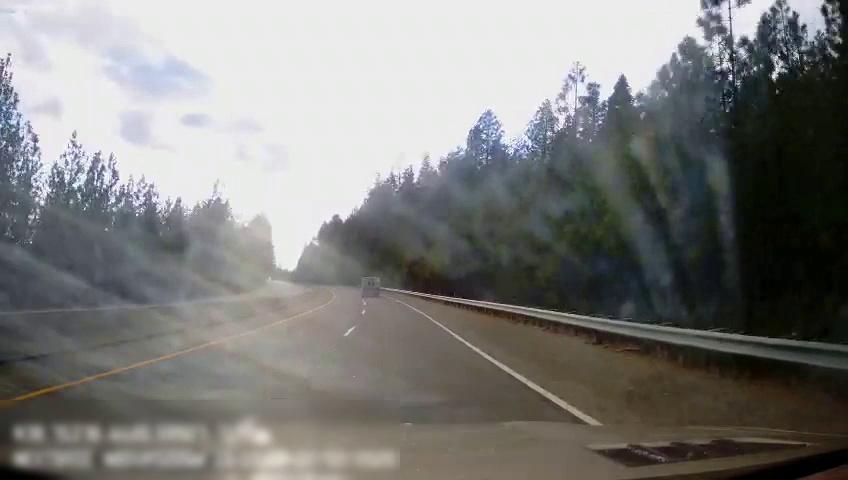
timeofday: Day
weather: Cloudy
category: Drivable Space
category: Drivable Space
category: Vehicles | Van
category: Lanes | Current Lane
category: Lanes | Alternate Lane
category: Lanes | Alternate Lane